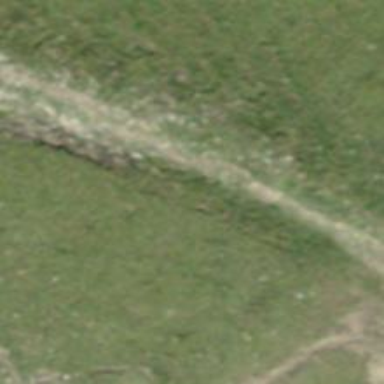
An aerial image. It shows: Path covered in grass.